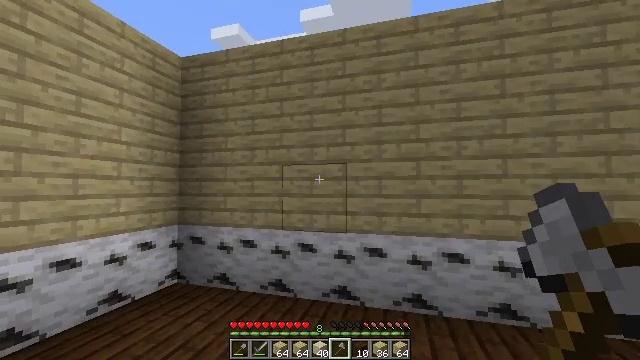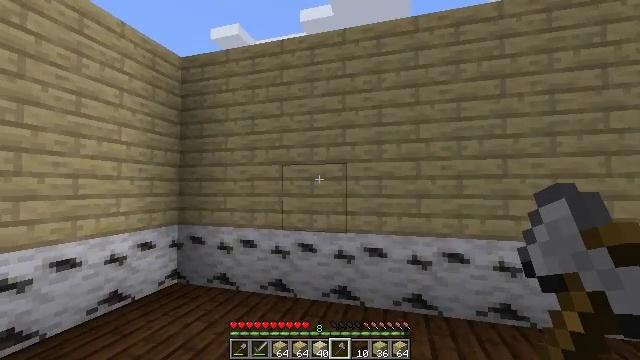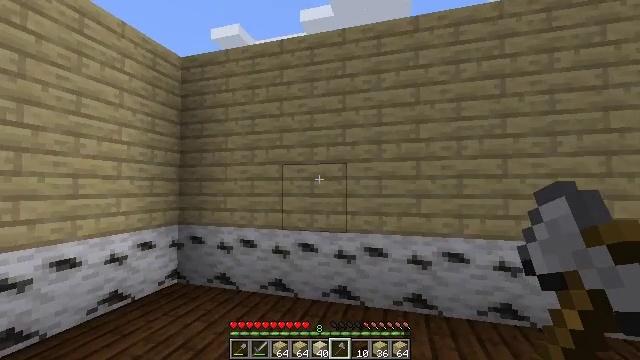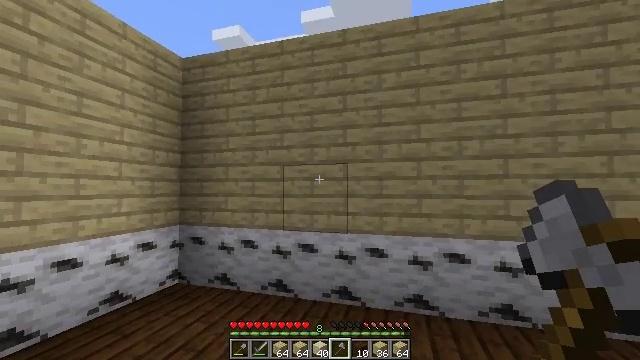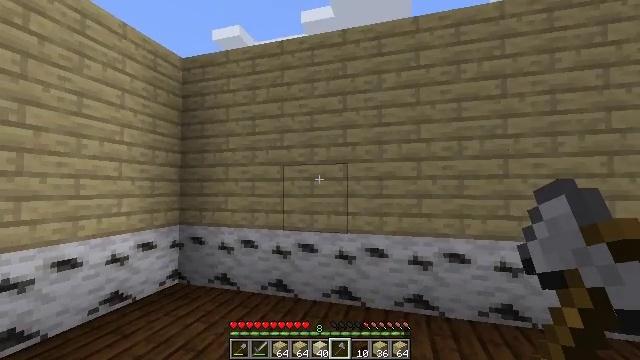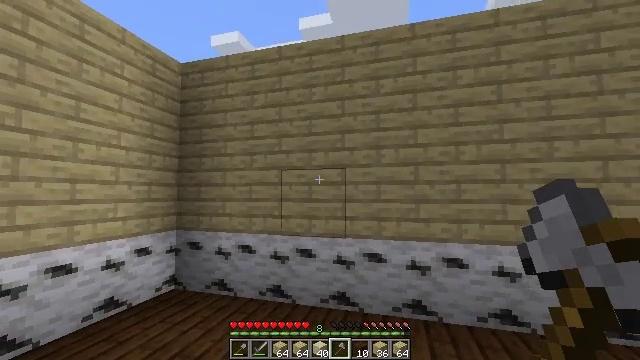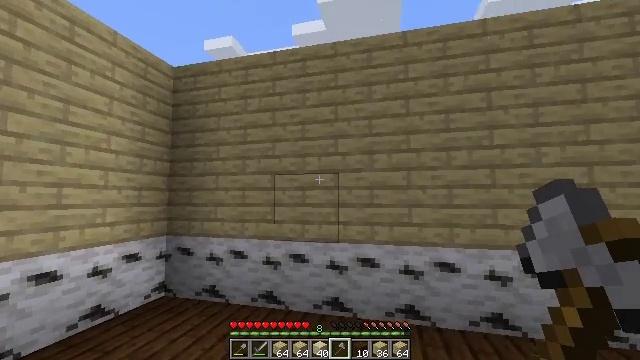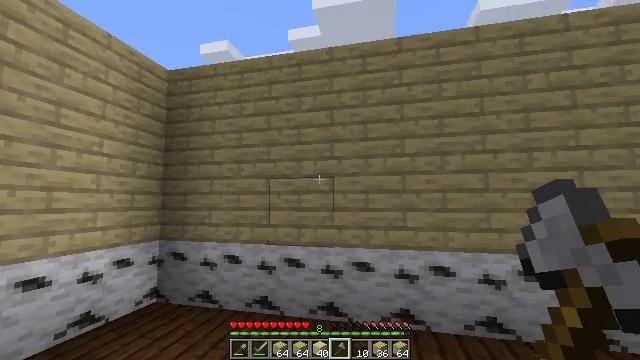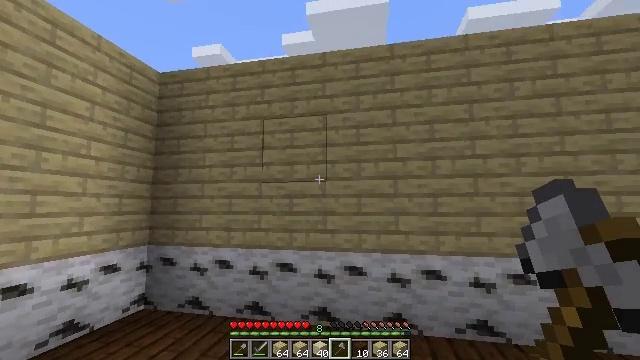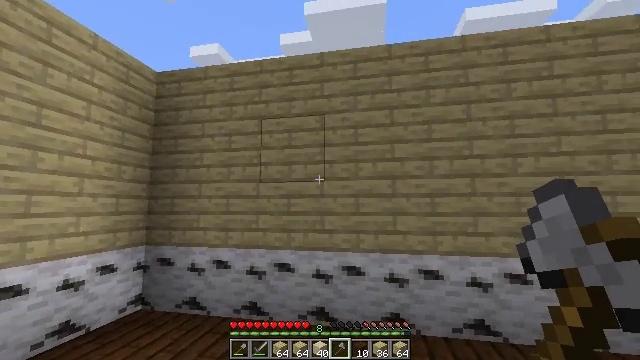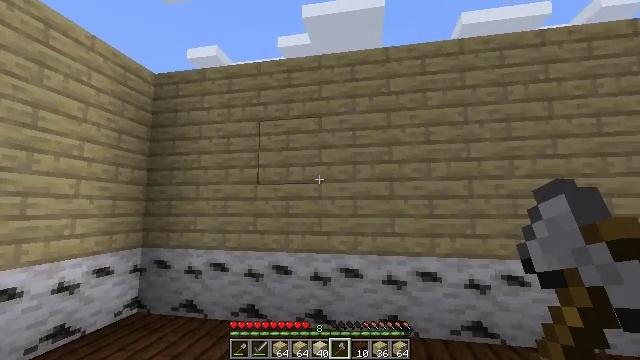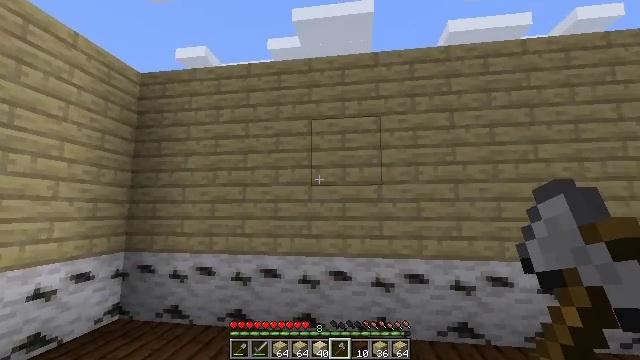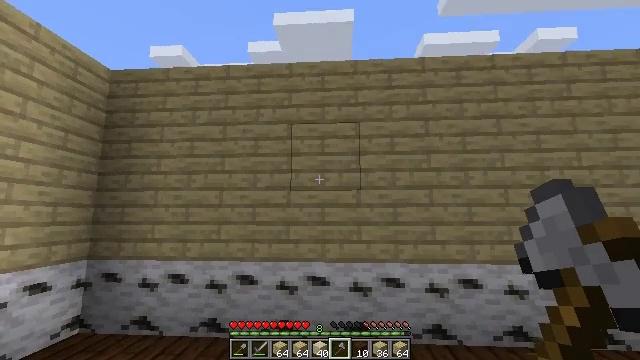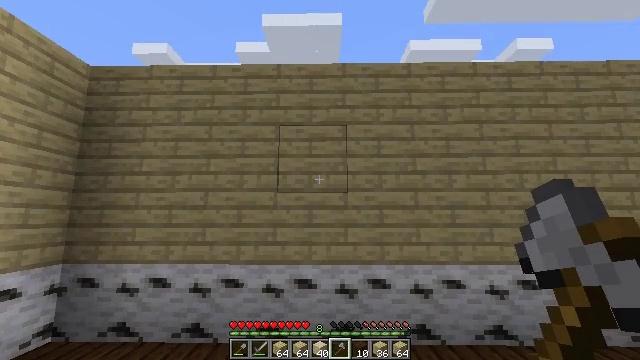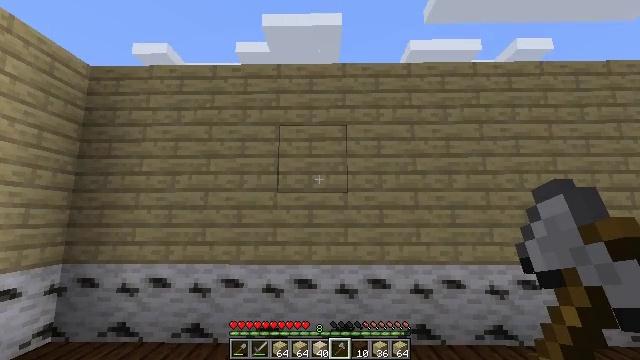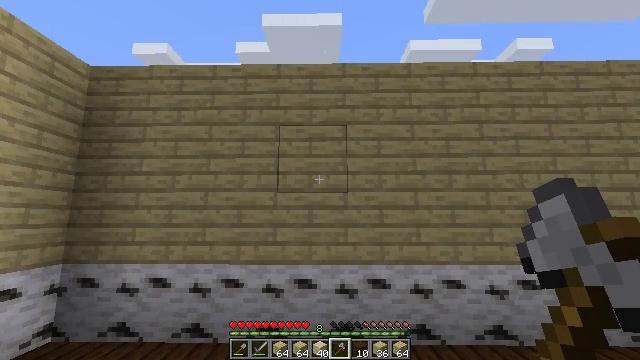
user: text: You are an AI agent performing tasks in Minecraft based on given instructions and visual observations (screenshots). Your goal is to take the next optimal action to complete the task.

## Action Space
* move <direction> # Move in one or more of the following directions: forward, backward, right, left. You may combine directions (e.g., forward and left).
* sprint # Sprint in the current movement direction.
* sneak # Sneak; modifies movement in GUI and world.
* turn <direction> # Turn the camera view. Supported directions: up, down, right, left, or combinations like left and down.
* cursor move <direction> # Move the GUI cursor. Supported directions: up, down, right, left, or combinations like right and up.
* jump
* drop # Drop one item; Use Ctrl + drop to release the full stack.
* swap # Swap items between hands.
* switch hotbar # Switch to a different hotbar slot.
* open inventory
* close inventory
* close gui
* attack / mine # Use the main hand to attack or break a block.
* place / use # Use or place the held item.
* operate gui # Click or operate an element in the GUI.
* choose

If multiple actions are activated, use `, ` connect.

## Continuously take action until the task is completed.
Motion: motion action
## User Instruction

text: Gather some birch planks.
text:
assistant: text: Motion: no_op
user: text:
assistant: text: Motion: no_op
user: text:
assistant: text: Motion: no_op
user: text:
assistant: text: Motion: no_op
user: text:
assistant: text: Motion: turn up
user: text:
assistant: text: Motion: turn right and up
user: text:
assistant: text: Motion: turn right
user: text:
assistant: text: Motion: turn right
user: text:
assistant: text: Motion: no_op
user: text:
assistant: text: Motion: no_op
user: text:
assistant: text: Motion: turn right
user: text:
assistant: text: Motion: turn right and up
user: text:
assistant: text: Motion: turn right
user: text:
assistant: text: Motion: no_op
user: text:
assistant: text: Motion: no_op
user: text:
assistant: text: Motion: no_op
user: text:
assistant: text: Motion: no_op
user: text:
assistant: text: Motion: no_op
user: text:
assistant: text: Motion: no_op
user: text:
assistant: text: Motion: no_op
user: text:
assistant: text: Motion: no_op
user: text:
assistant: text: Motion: no_op
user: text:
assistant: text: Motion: no_op
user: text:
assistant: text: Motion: no_op
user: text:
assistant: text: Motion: no_op
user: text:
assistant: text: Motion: no_op
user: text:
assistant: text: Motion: no_op
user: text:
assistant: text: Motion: no_op
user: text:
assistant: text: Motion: no_op
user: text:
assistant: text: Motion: no_op